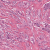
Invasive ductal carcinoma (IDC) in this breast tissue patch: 1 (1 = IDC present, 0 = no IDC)